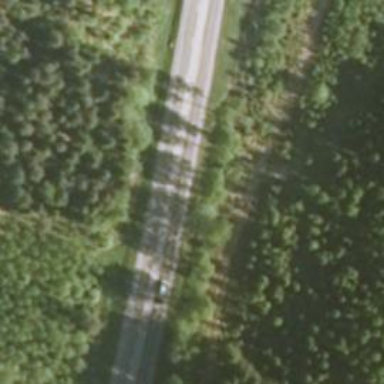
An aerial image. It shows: Asphalt road designated as trunk highway.